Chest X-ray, AP view. Patient: 36 years old, sex F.
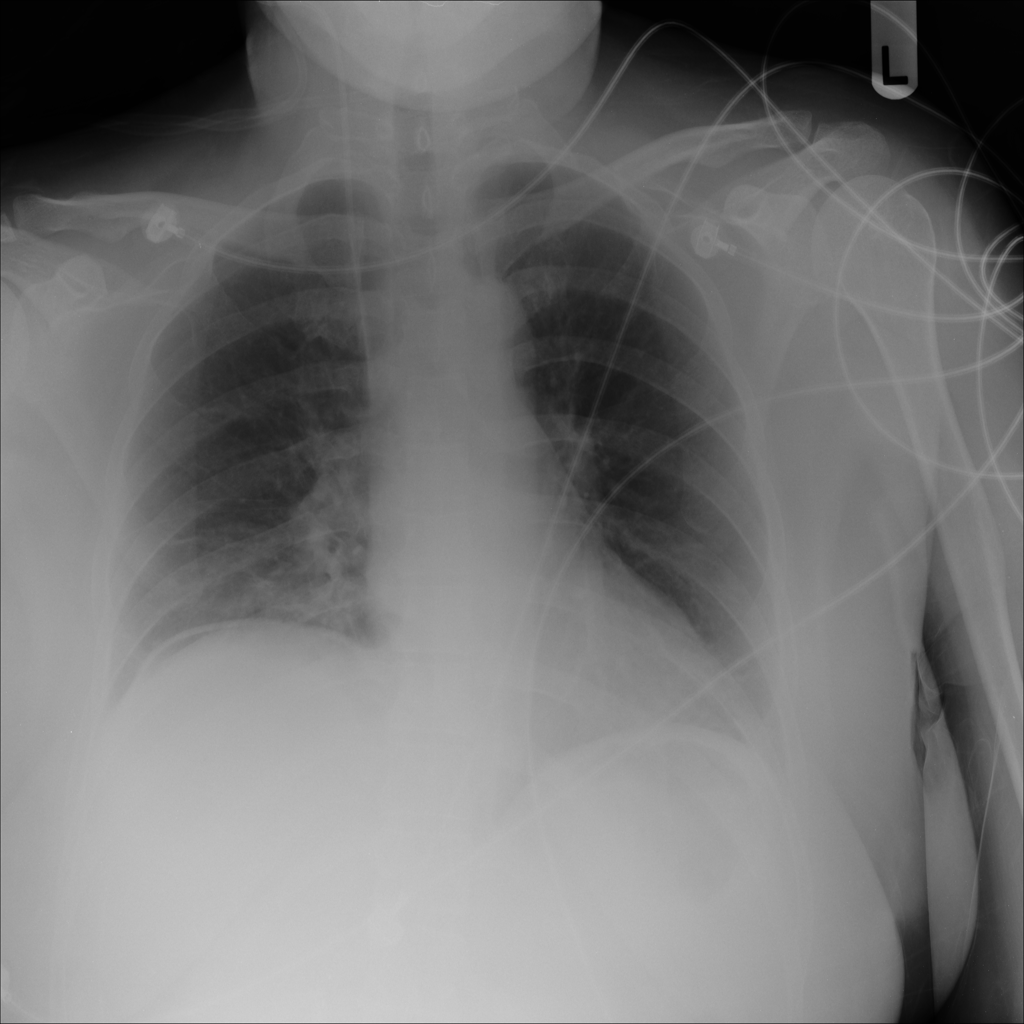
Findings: Atelectasis